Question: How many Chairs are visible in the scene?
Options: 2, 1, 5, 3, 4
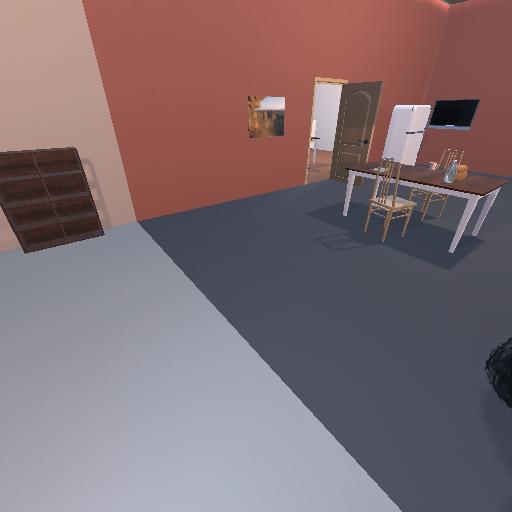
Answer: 2